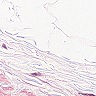
Metastatic tissue present: no